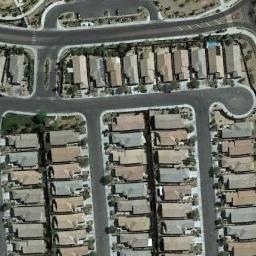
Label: dense_residential